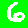
Digit: 6